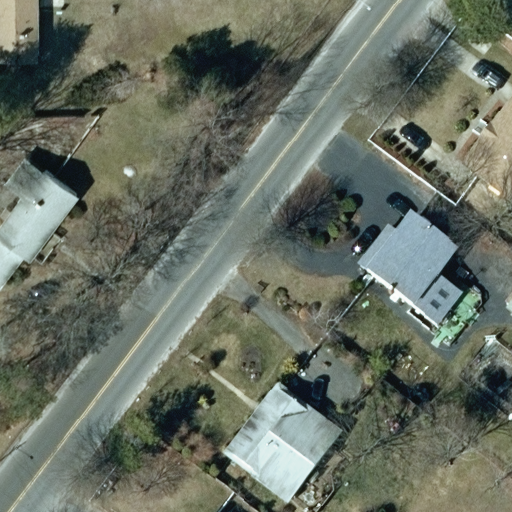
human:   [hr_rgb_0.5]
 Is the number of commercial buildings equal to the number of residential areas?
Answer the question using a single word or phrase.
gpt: no

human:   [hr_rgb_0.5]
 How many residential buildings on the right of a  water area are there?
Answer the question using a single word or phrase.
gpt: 0

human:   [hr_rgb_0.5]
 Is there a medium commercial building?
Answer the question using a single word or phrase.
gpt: no

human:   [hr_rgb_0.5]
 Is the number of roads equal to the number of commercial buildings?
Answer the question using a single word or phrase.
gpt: no

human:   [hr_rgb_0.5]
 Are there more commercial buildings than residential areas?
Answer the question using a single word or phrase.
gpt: no

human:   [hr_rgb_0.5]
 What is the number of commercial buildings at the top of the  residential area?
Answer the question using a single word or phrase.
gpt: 0

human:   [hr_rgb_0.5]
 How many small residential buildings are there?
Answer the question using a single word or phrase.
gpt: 3

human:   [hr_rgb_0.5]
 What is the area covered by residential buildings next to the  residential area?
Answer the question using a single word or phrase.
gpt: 1016m2

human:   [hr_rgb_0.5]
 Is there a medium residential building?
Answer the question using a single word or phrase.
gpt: yes

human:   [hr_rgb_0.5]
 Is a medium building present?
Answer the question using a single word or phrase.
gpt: yes

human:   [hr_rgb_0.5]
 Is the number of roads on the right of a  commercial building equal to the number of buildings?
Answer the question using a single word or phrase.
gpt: no

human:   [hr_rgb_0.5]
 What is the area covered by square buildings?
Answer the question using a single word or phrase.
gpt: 0m2

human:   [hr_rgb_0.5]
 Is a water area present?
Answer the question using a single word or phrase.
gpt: no

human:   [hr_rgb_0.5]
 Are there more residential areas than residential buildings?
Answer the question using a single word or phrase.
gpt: no

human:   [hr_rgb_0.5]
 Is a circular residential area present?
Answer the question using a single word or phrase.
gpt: no

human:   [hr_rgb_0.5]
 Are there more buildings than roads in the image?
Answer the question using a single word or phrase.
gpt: yes

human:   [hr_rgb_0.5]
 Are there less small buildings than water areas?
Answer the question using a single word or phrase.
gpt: no

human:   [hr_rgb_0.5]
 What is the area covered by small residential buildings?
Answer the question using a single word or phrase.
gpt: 93m2

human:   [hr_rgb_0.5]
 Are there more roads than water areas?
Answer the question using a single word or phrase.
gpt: yes

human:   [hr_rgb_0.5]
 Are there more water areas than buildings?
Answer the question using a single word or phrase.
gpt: no

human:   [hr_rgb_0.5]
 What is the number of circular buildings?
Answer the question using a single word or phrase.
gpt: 0

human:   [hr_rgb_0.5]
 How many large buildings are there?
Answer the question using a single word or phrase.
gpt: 0

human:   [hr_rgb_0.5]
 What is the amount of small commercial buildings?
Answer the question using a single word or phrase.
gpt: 0

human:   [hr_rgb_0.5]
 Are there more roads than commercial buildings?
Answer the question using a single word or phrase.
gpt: yes

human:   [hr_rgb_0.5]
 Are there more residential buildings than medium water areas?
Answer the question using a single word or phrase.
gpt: yes

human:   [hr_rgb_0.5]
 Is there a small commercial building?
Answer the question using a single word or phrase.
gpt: no

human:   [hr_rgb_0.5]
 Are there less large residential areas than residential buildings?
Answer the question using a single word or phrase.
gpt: yes

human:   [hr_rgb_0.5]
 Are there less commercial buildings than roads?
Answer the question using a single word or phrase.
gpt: yes

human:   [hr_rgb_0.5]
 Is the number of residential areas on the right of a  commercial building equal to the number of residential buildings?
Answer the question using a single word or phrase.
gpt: no

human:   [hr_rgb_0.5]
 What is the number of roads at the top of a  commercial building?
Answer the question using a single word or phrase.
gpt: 0

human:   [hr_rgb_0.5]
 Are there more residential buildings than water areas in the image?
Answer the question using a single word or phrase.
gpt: yes

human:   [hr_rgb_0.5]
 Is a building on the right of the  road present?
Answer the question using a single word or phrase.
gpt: yes

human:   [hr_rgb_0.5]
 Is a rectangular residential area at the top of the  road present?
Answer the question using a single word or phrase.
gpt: yes

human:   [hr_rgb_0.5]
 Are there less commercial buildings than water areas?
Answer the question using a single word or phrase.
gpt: no

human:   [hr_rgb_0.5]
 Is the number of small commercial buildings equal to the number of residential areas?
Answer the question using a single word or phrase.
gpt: no

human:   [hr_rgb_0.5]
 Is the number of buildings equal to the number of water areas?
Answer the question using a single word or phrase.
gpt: no